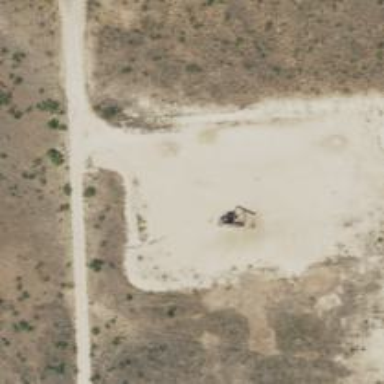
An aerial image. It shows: Petroleum well.